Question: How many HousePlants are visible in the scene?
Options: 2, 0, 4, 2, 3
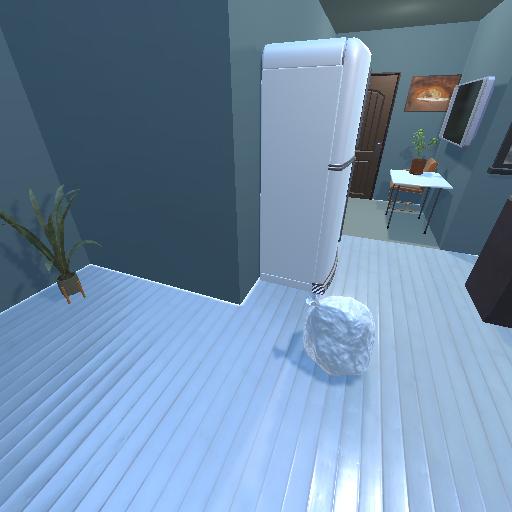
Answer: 2